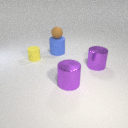
small yellow rubber cylinder in front of large blue rubber cylinder